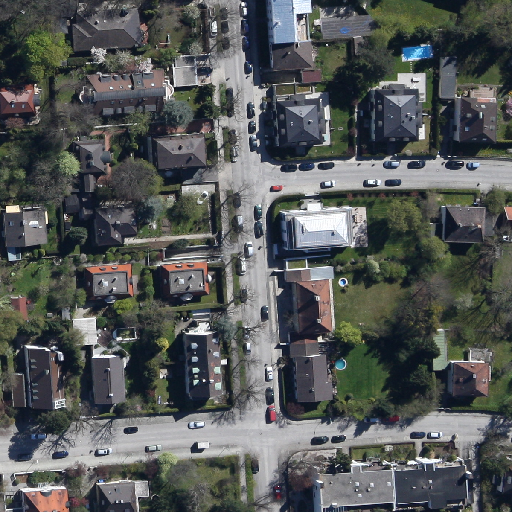
Referring expression: building along the road